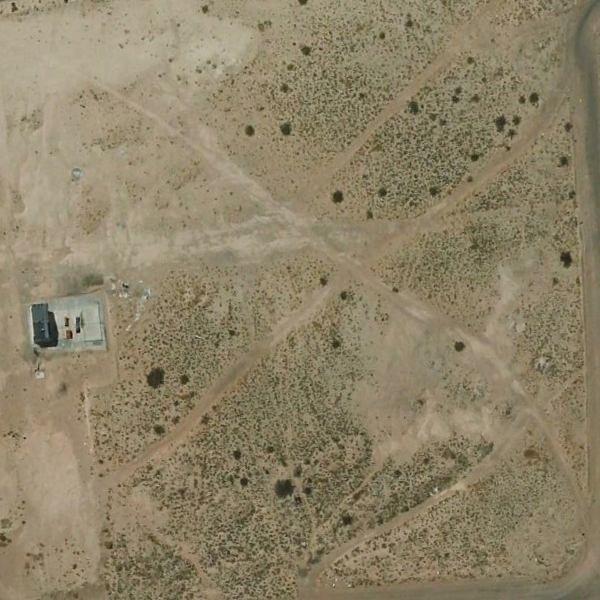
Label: BareLand